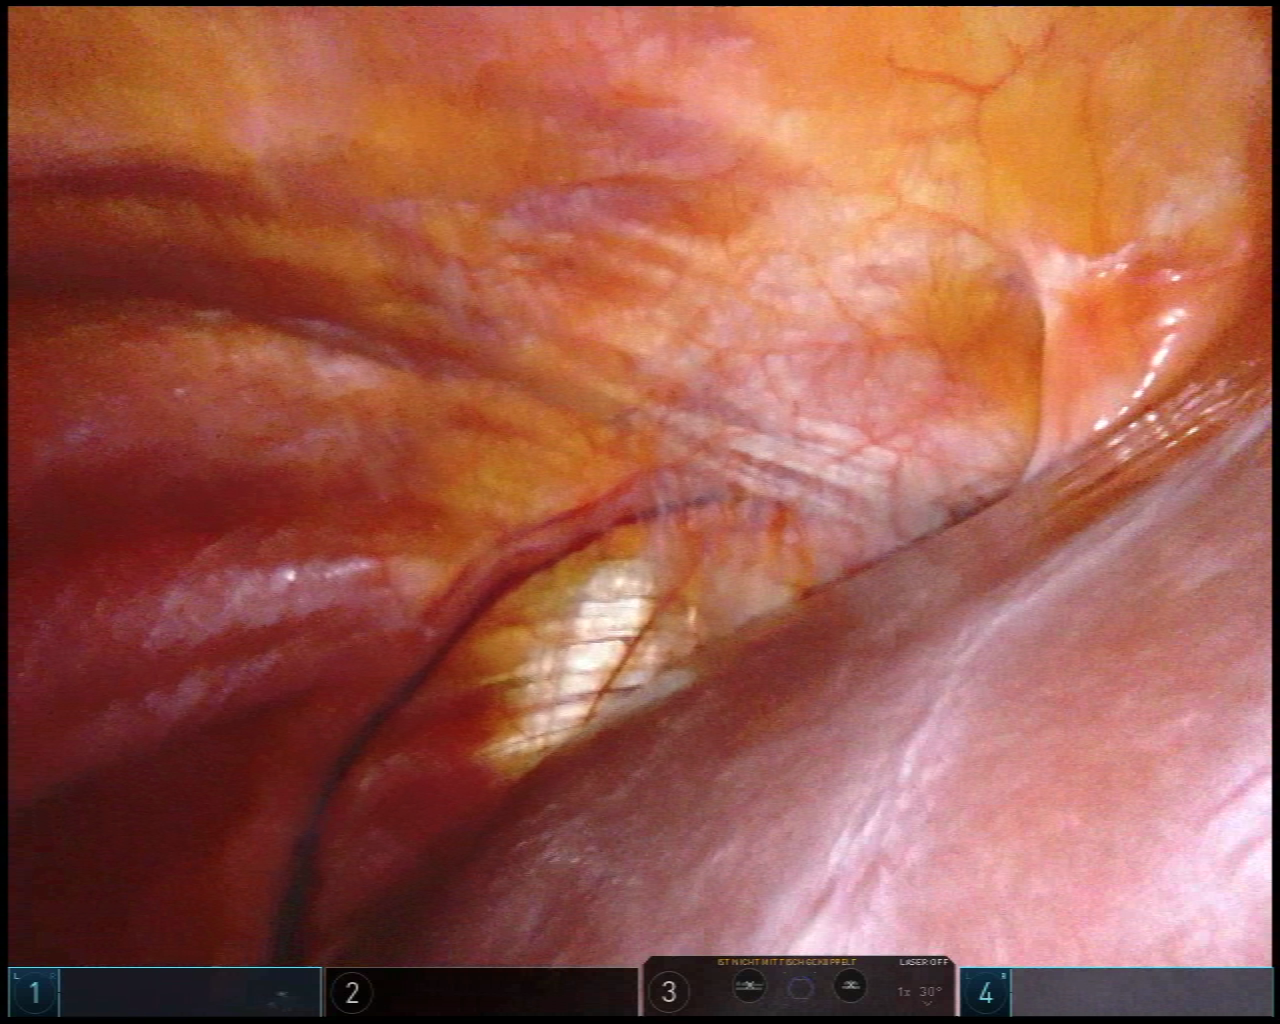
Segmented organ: liver
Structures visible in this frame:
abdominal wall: yes
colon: no
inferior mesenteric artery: no
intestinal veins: no
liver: yes
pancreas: no
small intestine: no
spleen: no
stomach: no
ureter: no
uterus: no
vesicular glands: no